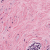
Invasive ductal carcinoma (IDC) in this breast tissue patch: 1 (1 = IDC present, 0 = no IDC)